Field crop: tomato
Growth stage: 1
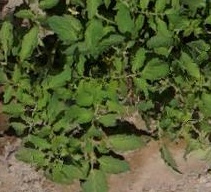
Species: tomato